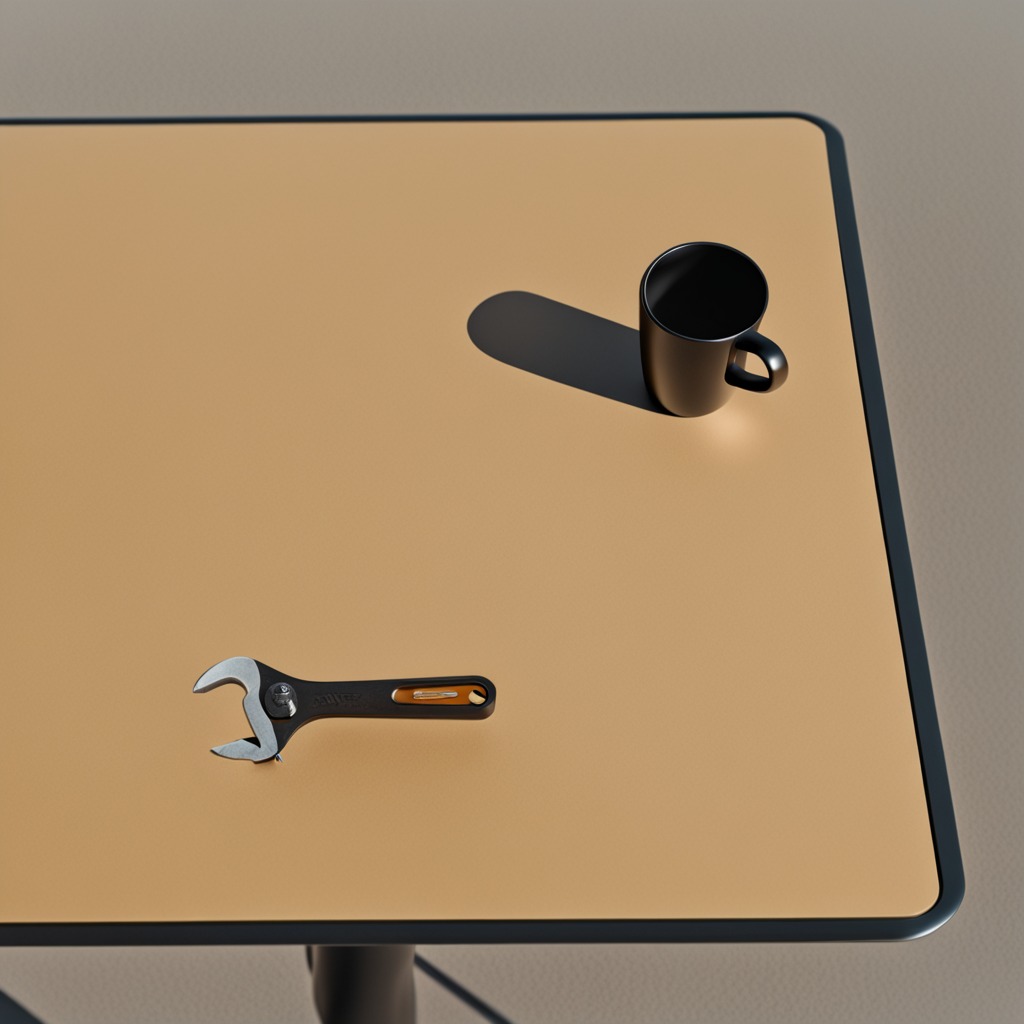
A wrench lies on a clean utility table in a temporary outdoor tool station afternoon light present textured surface